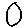
Label: circle